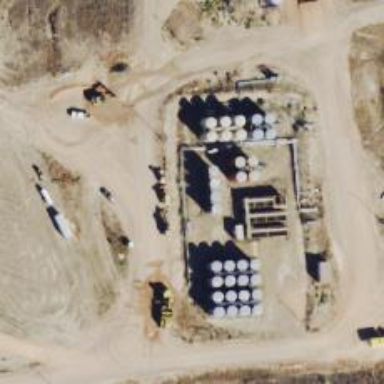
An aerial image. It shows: Storage tank that is man-made.